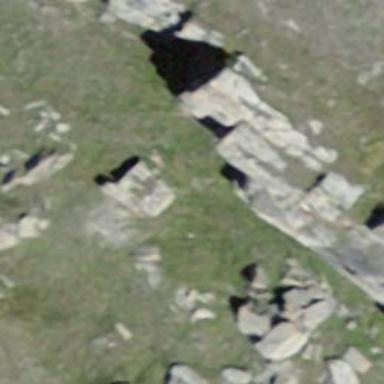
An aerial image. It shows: Cliff in nature.